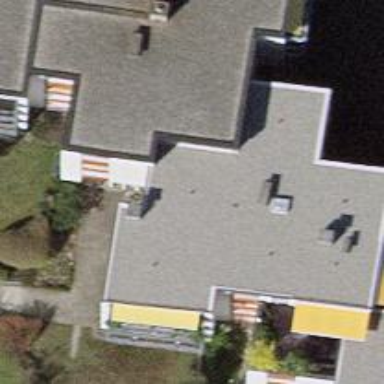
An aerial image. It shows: Terrace building.